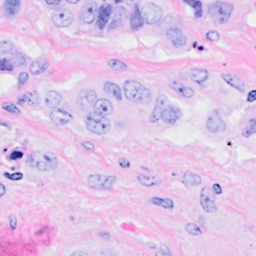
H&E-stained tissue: Breast